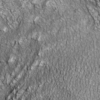
Label: not_dusty